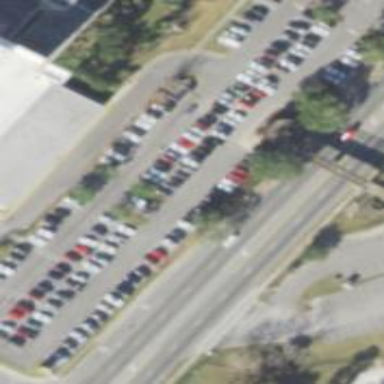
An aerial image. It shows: Parking space is available.